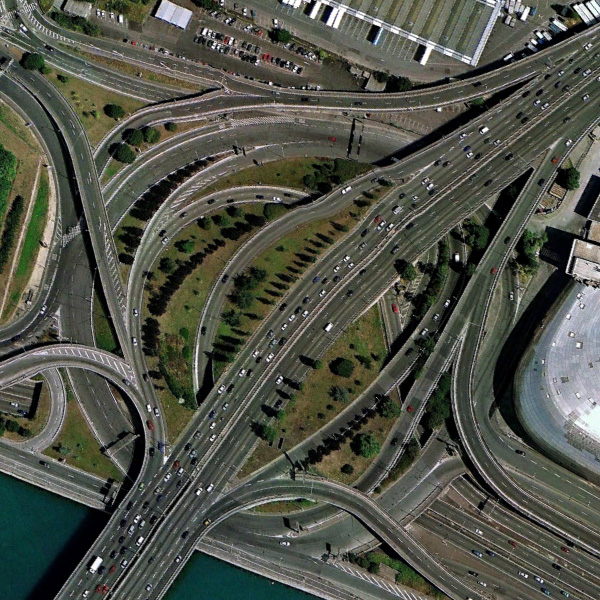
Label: Viaduct